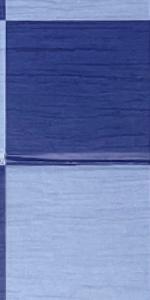
Label: Empty